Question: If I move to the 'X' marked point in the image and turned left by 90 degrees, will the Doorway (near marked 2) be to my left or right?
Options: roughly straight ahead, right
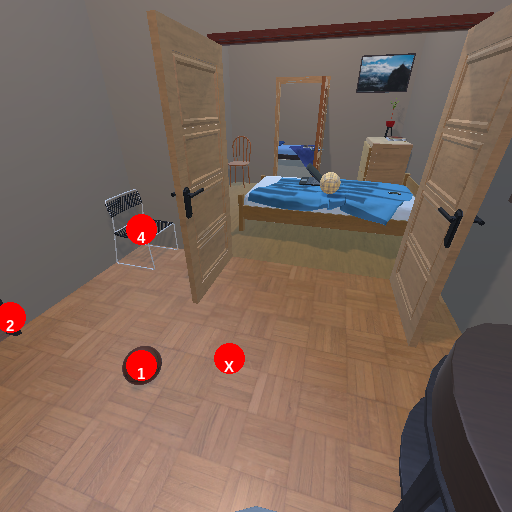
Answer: roughly straight ahead